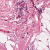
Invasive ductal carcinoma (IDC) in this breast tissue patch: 0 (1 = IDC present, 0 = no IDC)